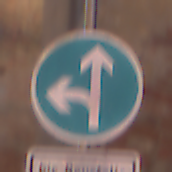
Verkehrszeichen: VorgeschriebeneFahrtrichtungGeradeausOderLinks
Zusatzzeichen unten: SonstigeFahrzeugePersonengruppenFrei2
Umgebung: Outdoor, Urban
Tageszeit: MorningAfternoon
Wetter: Clear
Licht: Natural
Jahreszeit: NotSpecified
Kontrast: MediumContrast